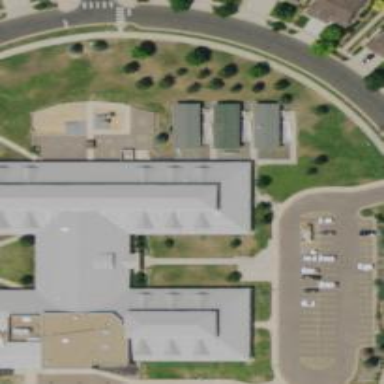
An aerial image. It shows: School building.